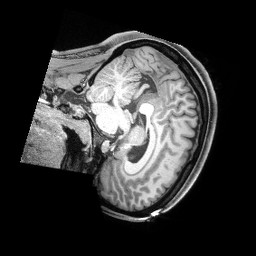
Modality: T1w
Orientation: sagittal
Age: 19
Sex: female
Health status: healthy
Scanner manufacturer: siemens
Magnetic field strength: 3 T
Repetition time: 2.4 s
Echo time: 0.00194 s